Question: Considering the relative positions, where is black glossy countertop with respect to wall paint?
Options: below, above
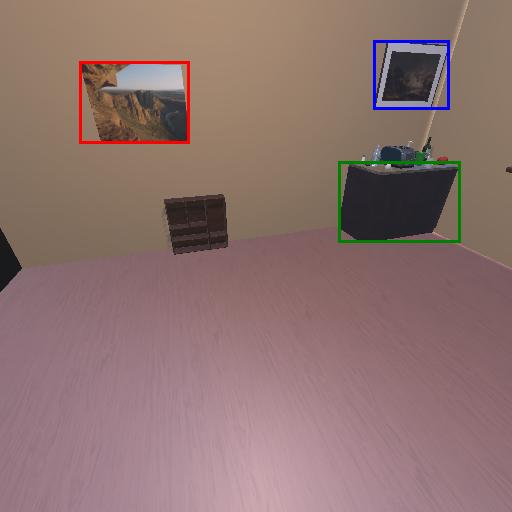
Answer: below